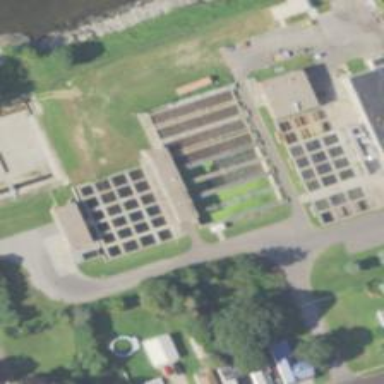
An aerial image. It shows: View of wastewater plant.